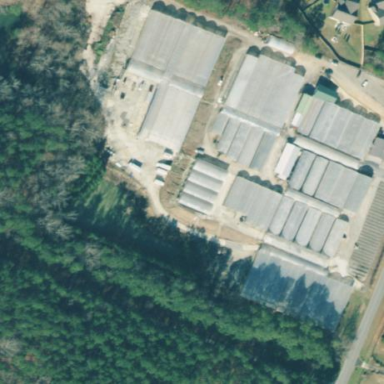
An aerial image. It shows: Greenhouse used for horticulture.